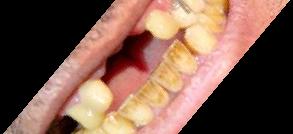
Condition: hypodontia